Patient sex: M
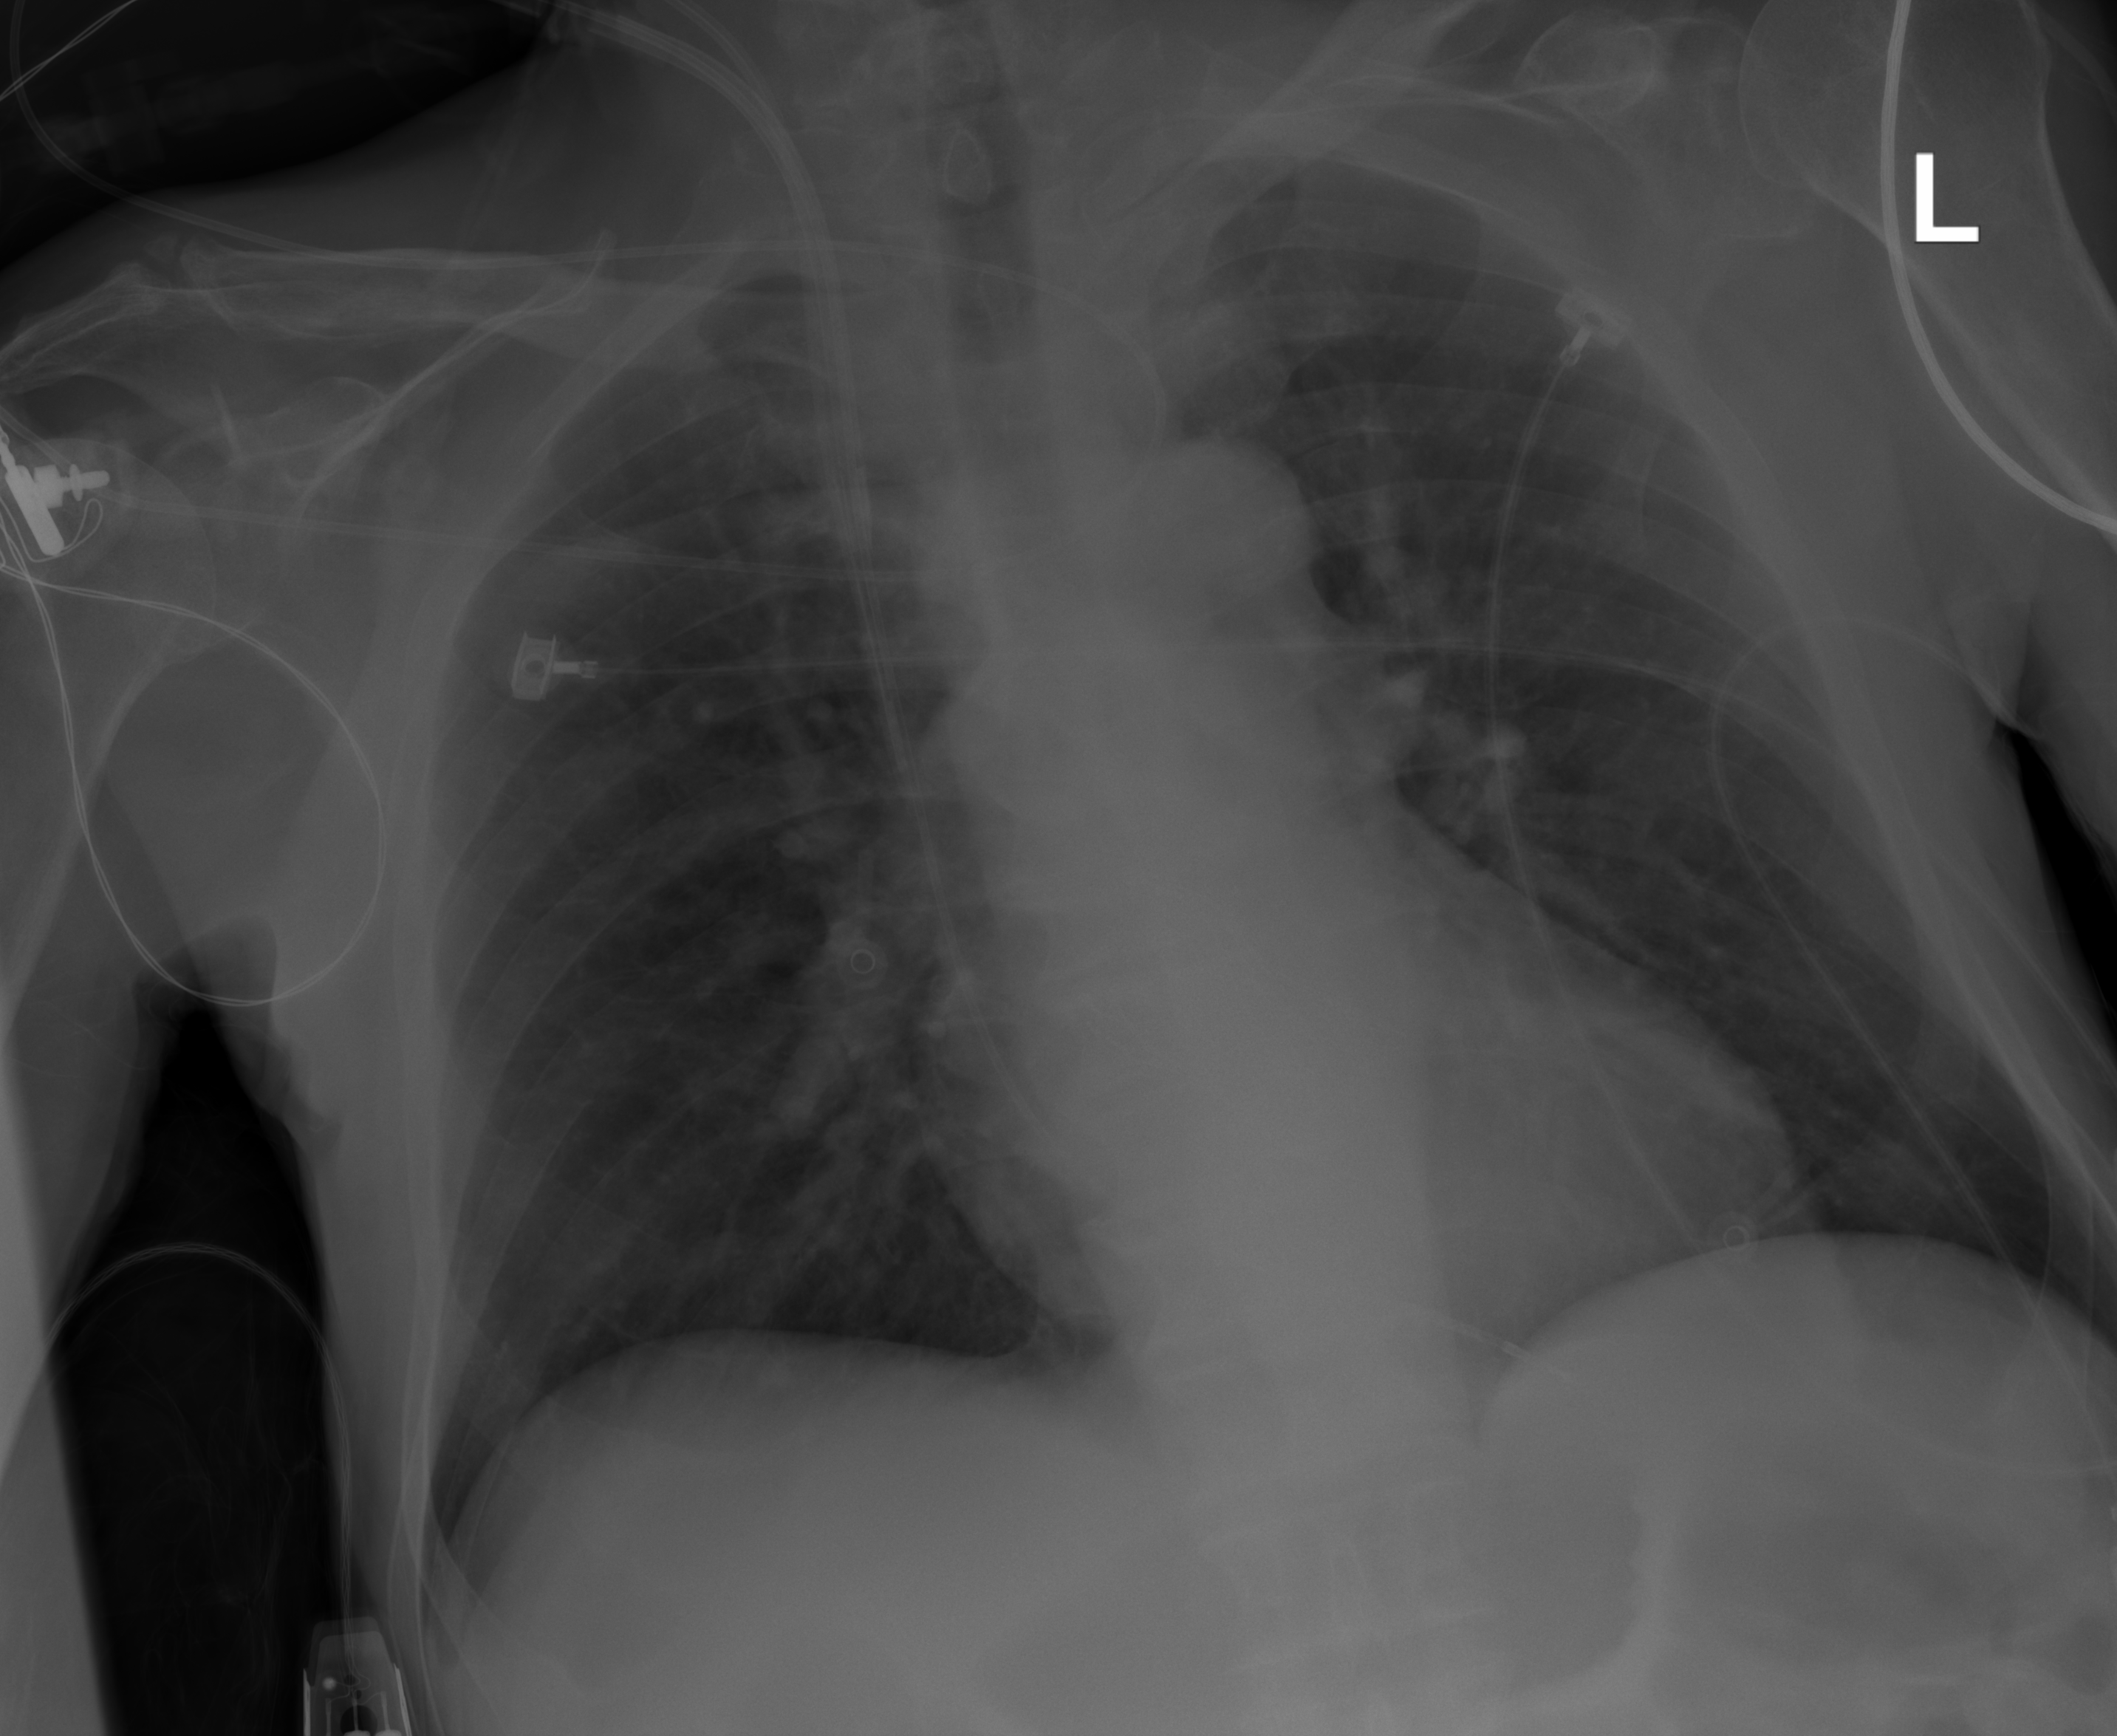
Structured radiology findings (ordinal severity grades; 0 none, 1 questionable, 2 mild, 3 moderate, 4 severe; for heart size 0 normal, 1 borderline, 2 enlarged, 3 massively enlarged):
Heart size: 0
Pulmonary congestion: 0
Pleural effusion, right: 0
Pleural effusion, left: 0
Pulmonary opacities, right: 0
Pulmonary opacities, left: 0
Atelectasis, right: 0
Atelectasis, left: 0